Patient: sex F, age 75
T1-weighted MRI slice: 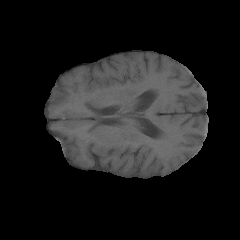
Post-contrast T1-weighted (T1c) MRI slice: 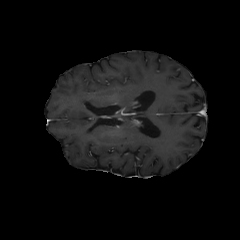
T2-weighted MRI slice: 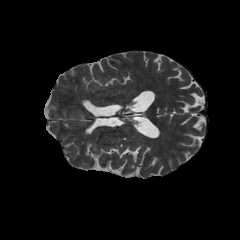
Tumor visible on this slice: no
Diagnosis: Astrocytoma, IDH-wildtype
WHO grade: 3